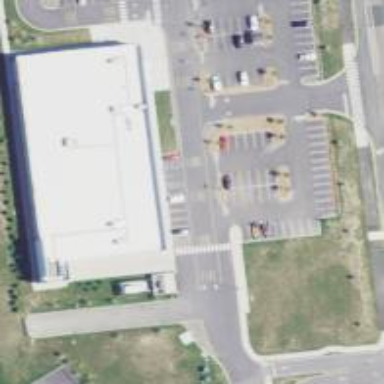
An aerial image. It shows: Parking space.